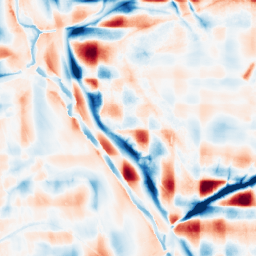
Category: wavelet
Decomposition family: wavelet_reverse_biorthogonal
Decomposition parameters: wavelet: rbio1.3
level: 5
Upsampling method: bicubic_3x
Upsampling parameters: scale: 3
Upsampling scale: 3